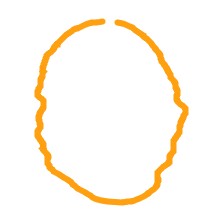
Shape: circle